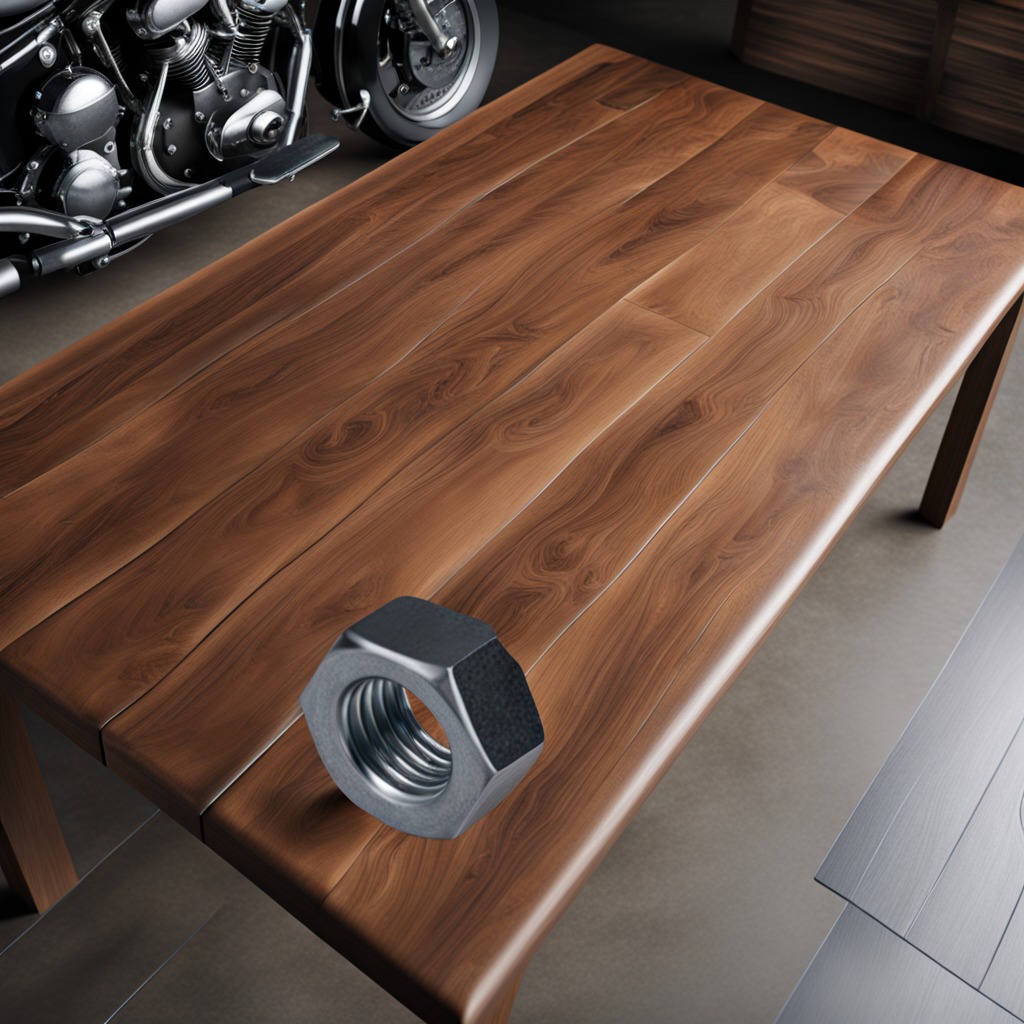
A metal nut is lying on the wooden table.